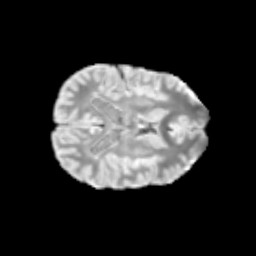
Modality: T2w
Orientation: axial
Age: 13
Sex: female
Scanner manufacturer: siemens
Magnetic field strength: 3 T
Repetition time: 3.8 s
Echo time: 0.07 s